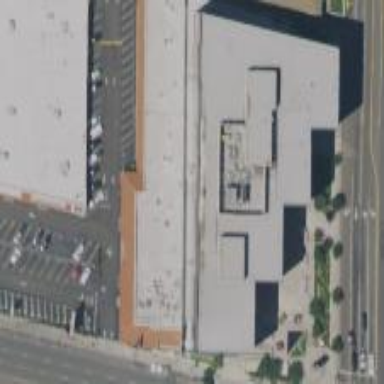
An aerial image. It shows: Commercial building.